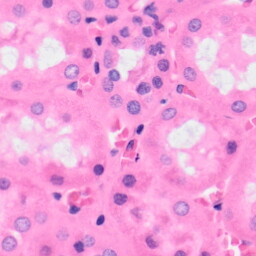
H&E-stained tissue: Kidney